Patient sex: M
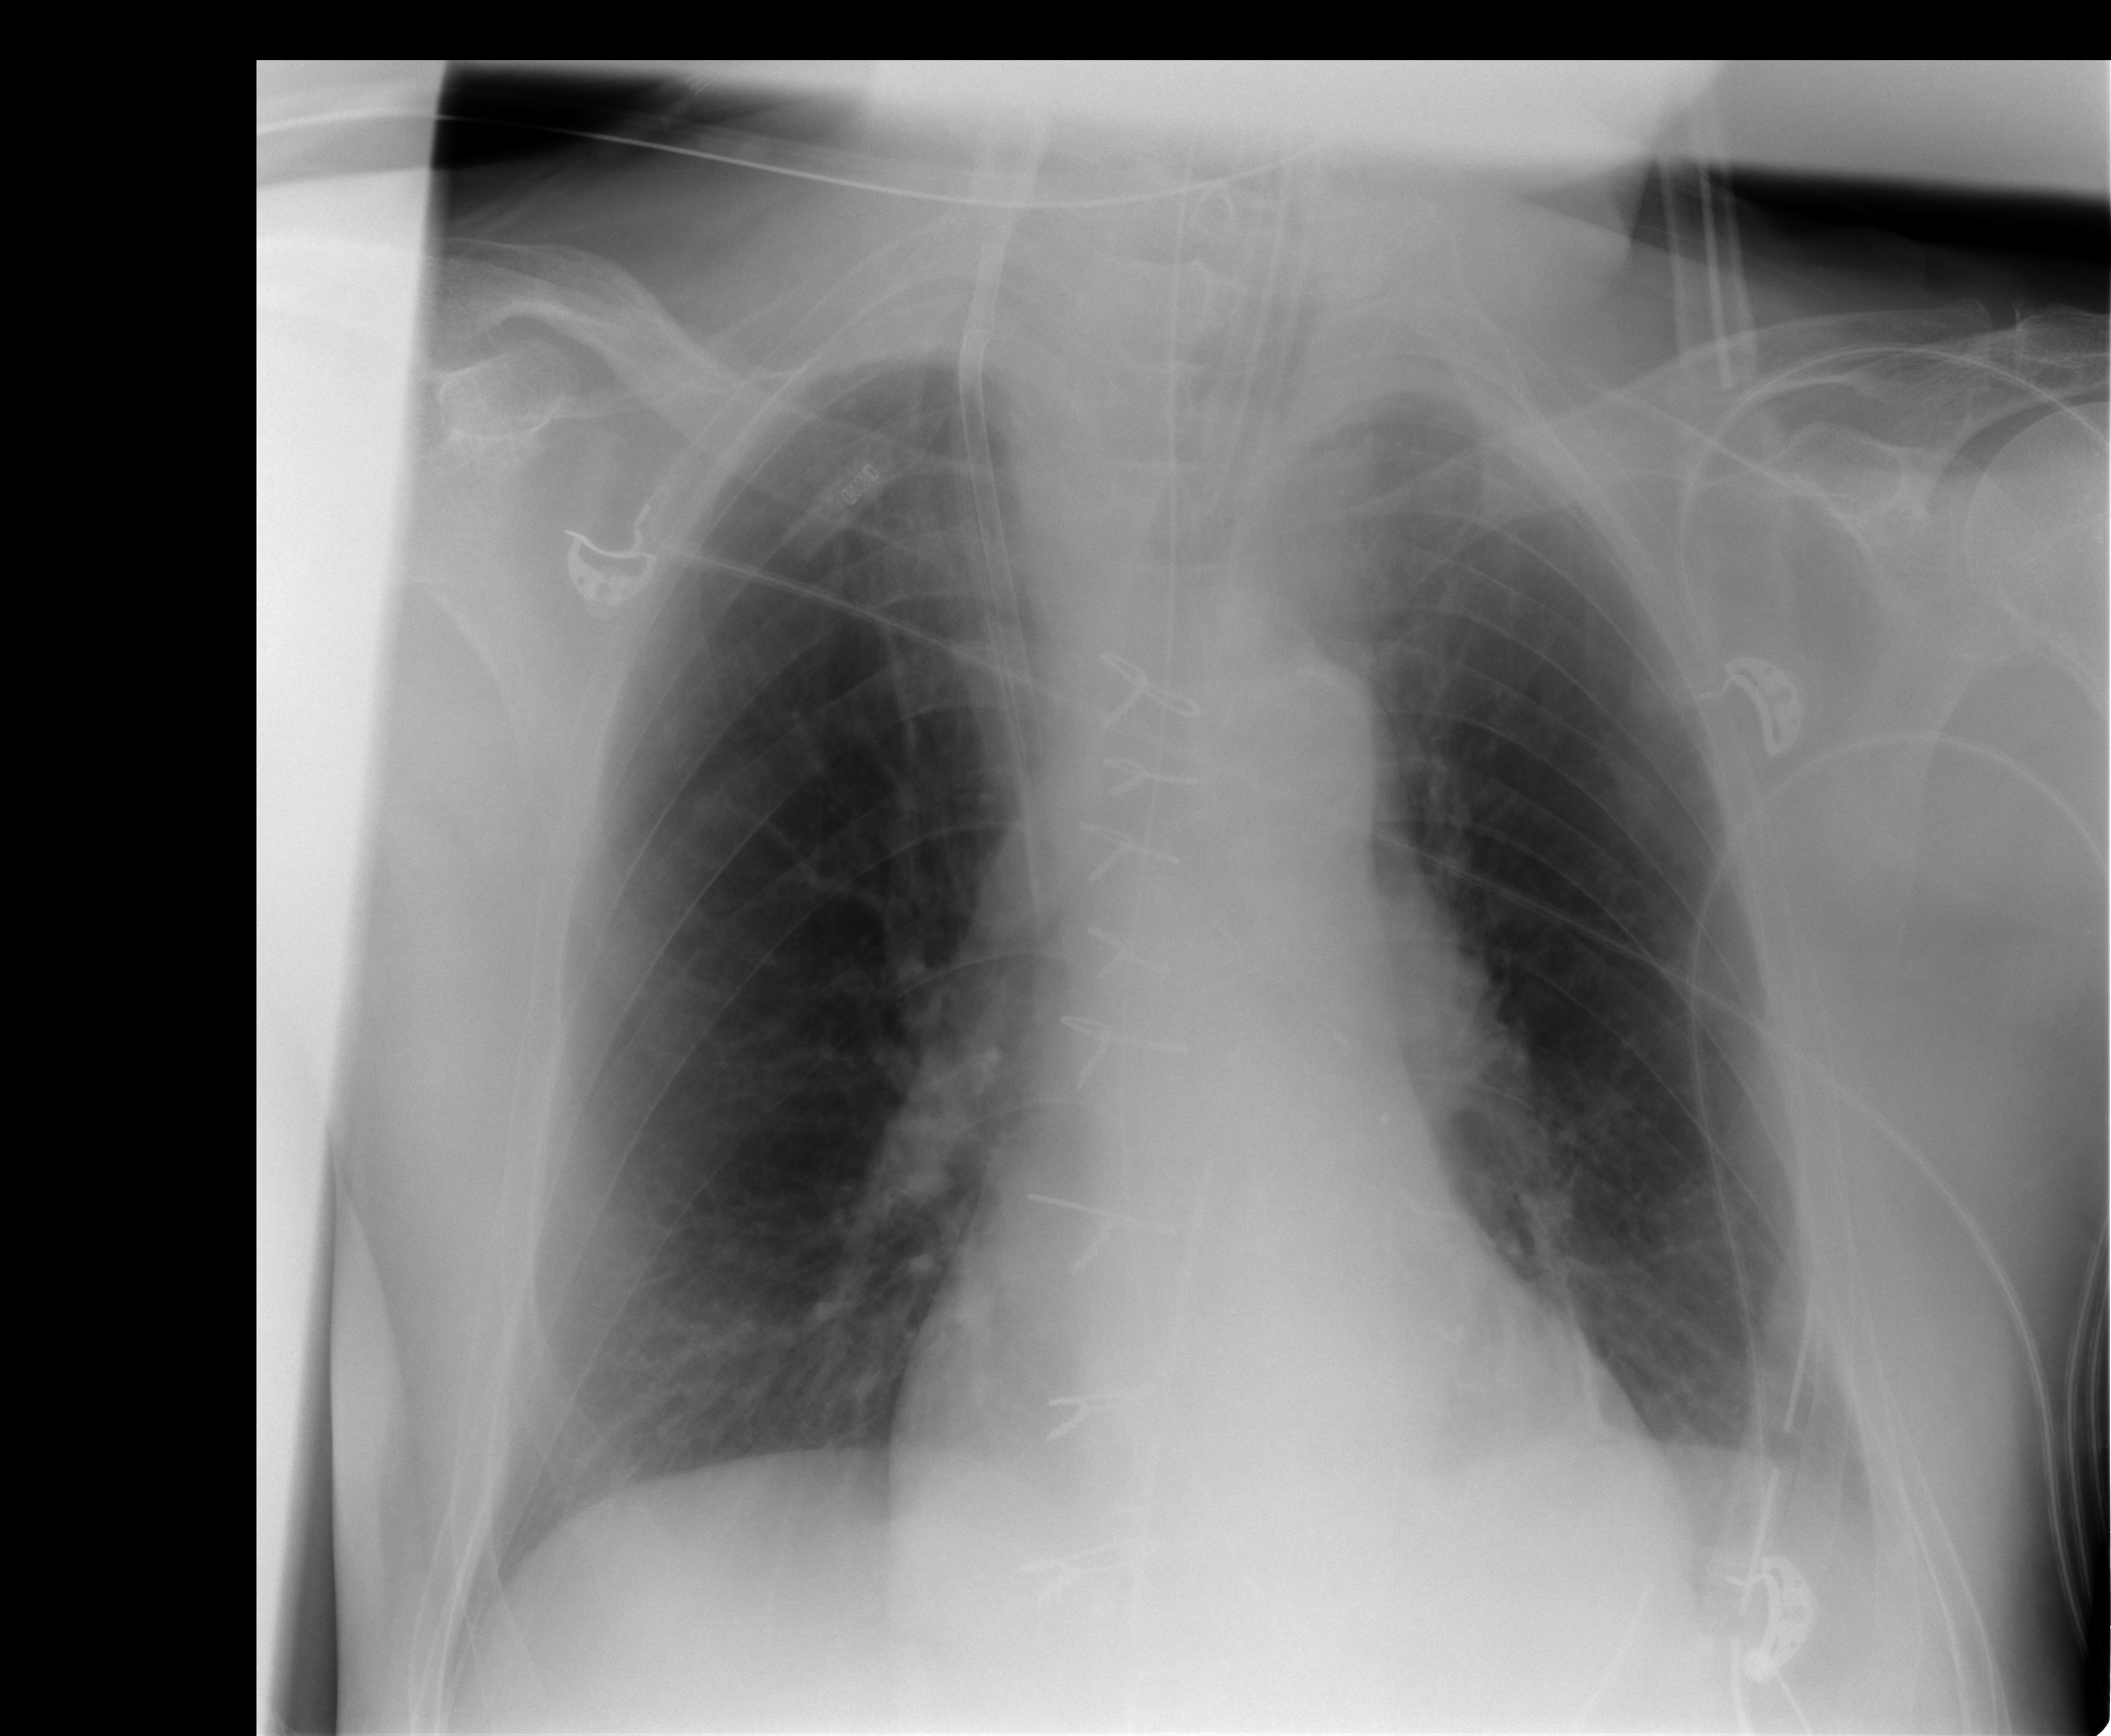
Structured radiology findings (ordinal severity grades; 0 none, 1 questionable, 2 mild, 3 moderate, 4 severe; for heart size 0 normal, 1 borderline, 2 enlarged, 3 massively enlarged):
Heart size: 0
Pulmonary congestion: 1
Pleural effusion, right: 0
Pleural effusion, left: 0
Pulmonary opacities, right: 0
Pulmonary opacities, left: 0
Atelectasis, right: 0
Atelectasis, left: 0